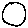
Label: circle